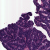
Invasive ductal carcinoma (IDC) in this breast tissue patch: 0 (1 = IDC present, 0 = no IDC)